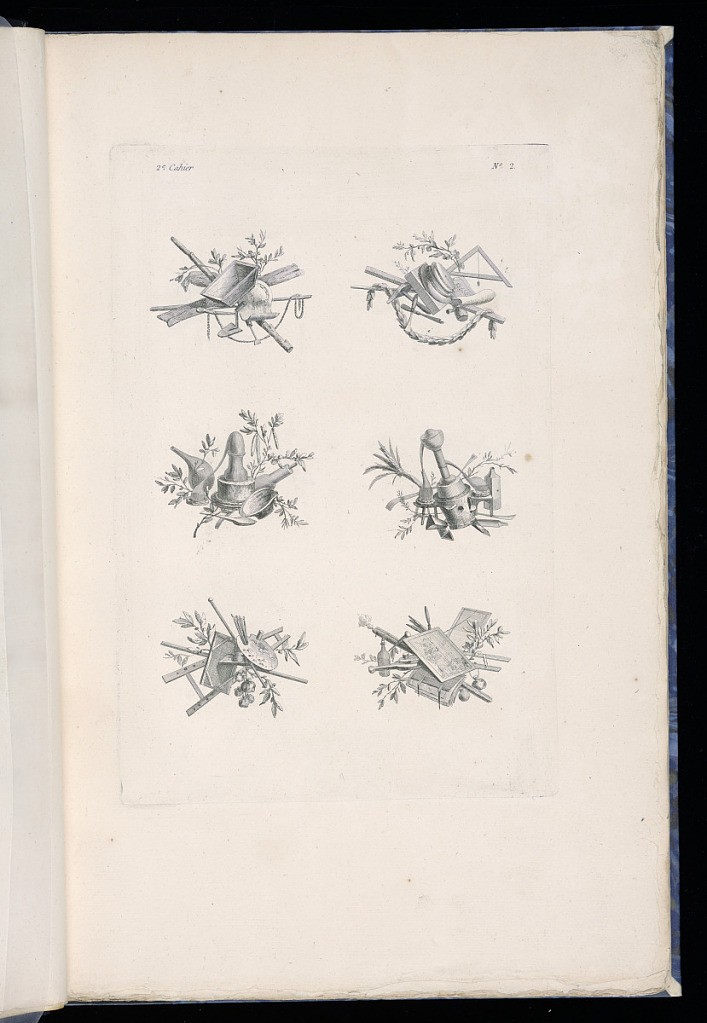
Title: Trophy Designs
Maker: Pierre Ranson, French, 1736–1786
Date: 1772–77
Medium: Etching on paper
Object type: Print
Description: Six designs for trophies incorporating leaves, flowers, measuring devices, the base of a column, oven, portfolio, prints, easel, palette, paint brushes, and a canvas. The plate is numbered.